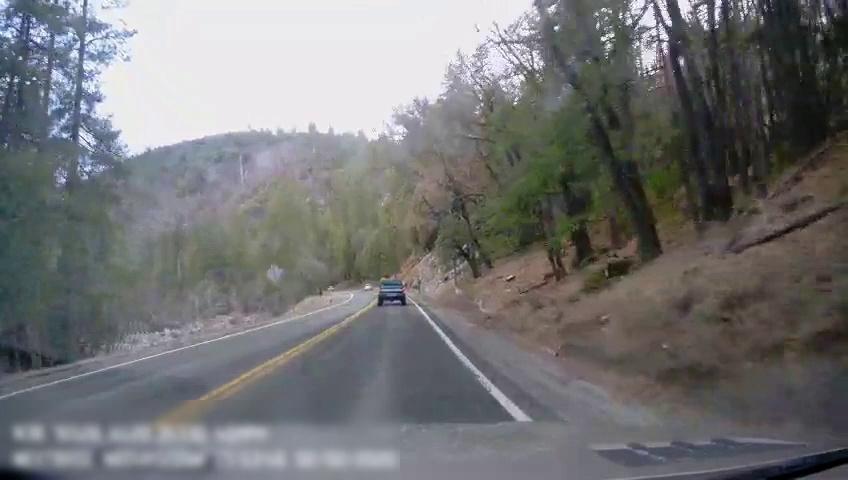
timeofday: Day
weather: Sunny
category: Drivable Space
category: Vehicles | Truck
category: Lanes | Current Lane
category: Lanes | Current Lane
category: Lanes | Alternate Lane